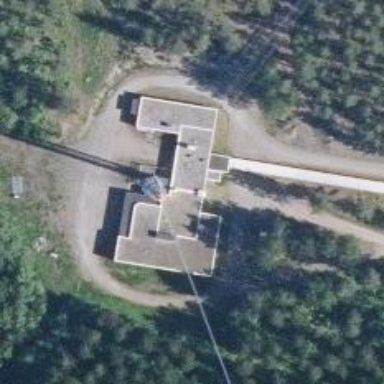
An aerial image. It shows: Communications tower.